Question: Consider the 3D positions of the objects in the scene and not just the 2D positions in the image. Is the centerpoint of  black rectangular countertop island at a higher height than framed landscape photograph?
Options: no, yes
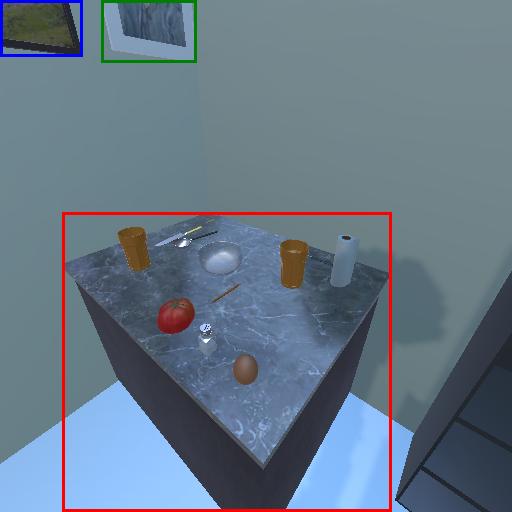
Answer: no